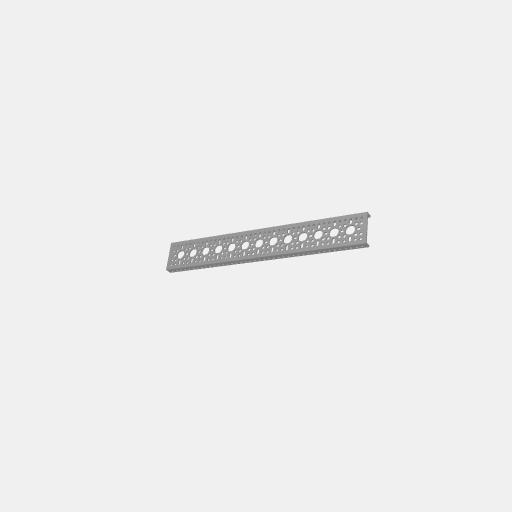
Part: LowSideUChannel13H